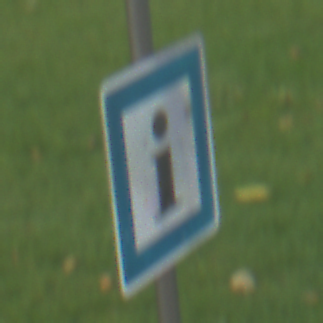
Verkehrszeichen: Informationsstelle
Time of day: MorningAfternoon
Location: Outdoor (Urban)
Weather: PartlyCloudy
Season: NotSpecified
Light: Natural